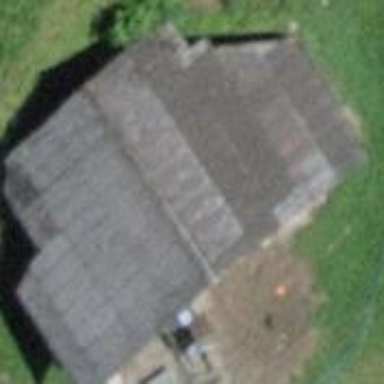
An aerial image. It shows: Rural barn.